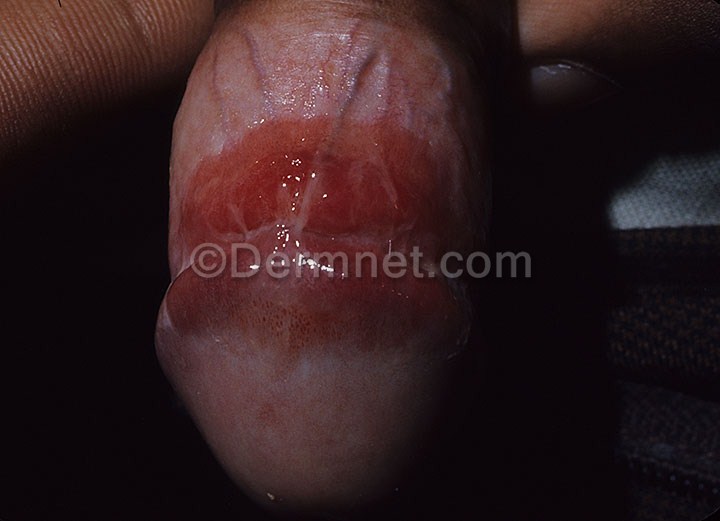
Disease: Actinic Keratosis Basal Cell Carcinoma and other Malignant Lesions